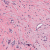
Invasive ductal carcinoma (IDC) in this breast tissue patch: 0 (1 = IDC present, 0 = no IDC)